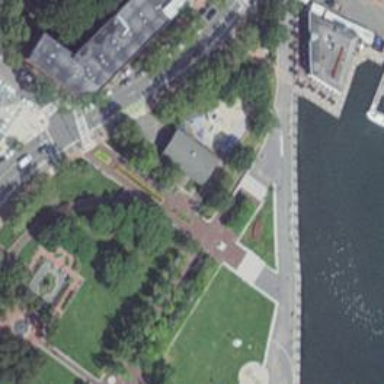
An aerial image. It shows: Outdoor memorial with historic significance.